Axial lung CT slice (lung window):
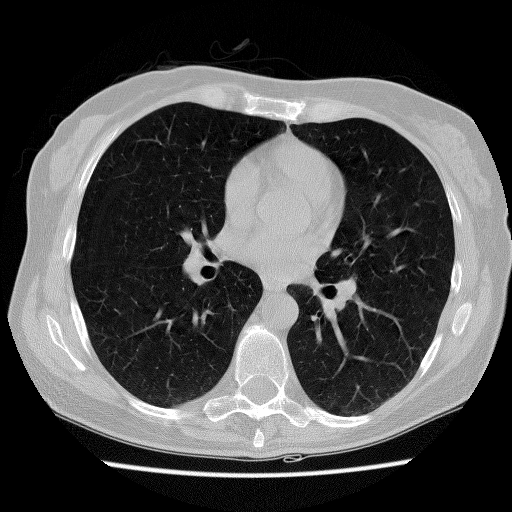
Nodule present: no